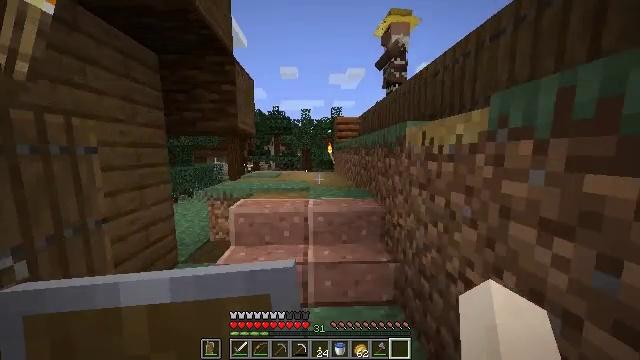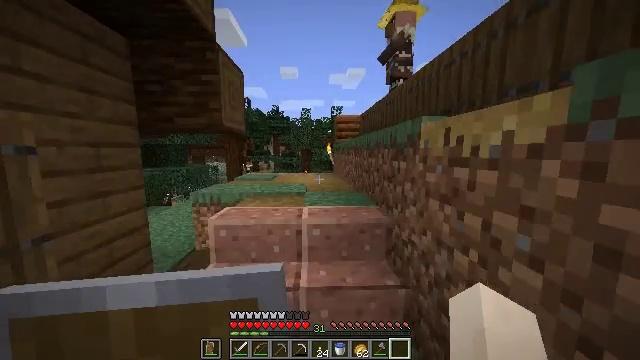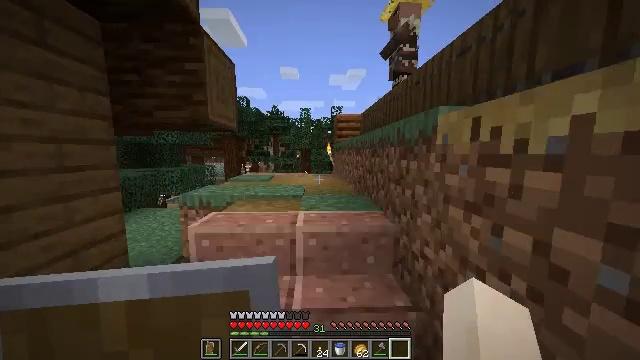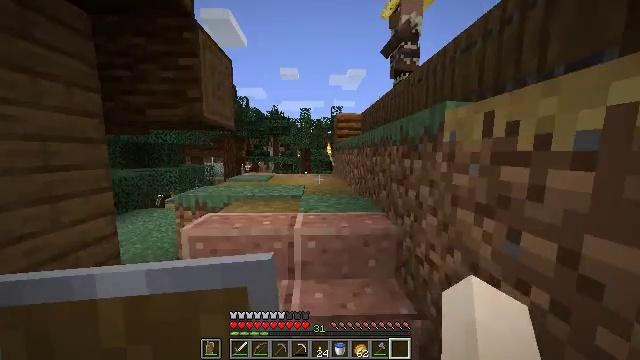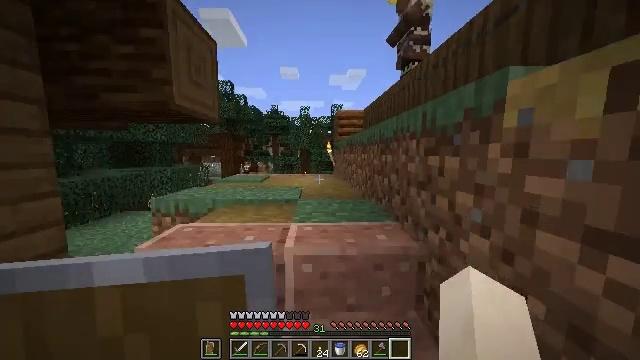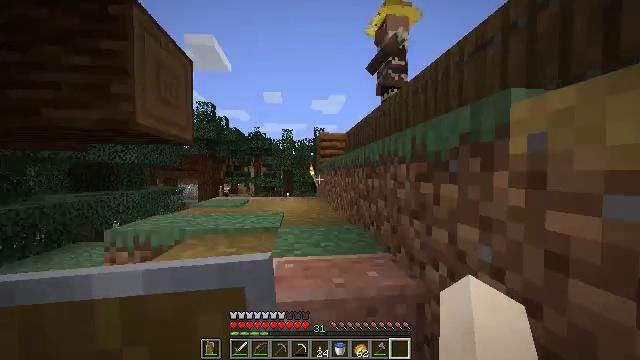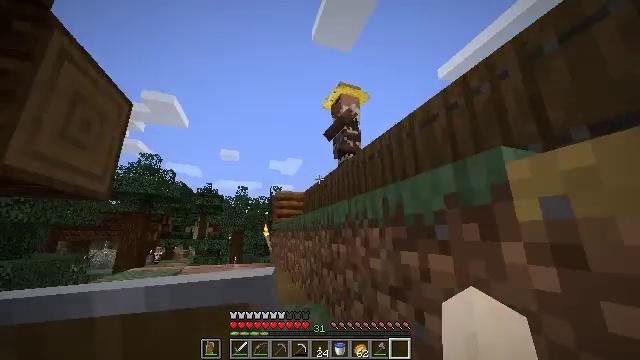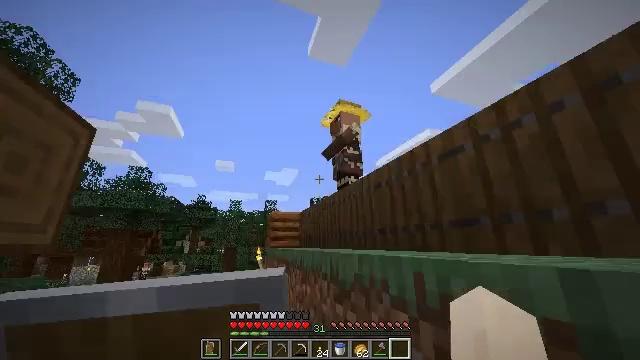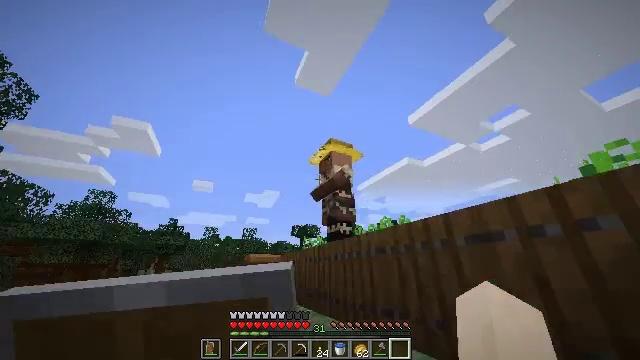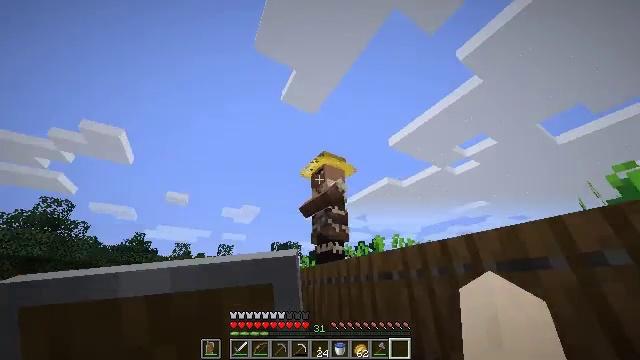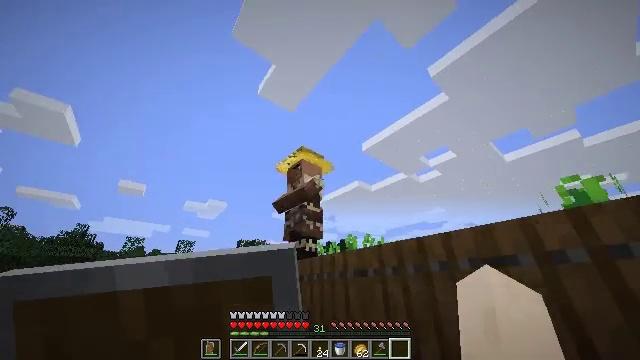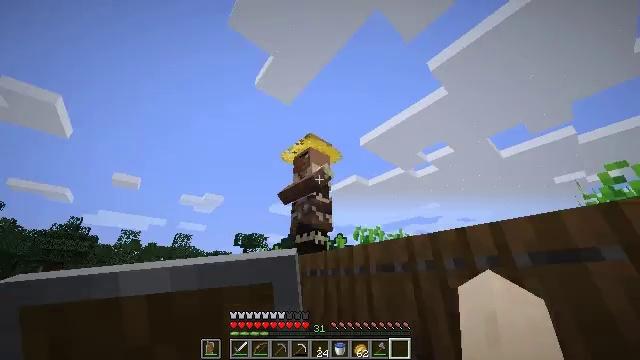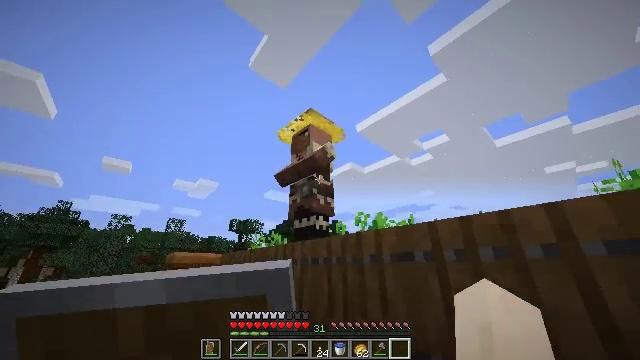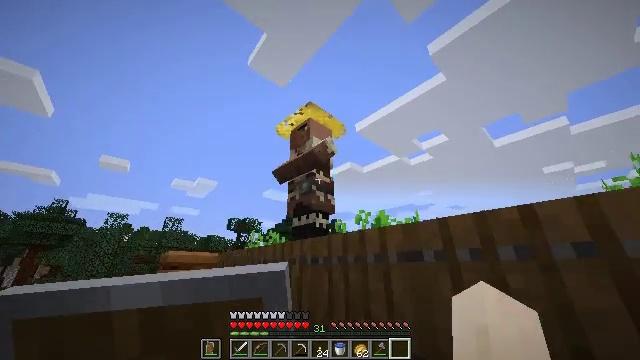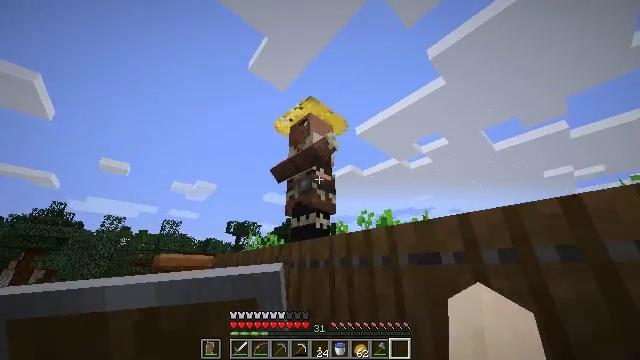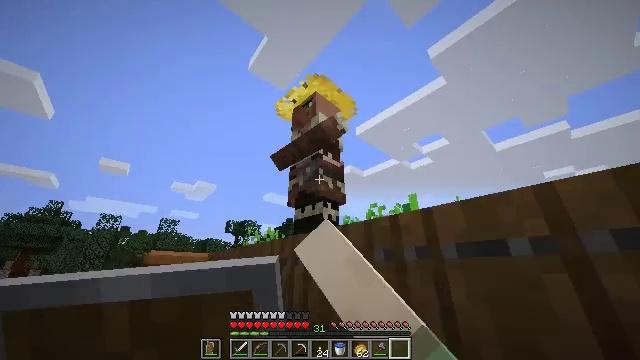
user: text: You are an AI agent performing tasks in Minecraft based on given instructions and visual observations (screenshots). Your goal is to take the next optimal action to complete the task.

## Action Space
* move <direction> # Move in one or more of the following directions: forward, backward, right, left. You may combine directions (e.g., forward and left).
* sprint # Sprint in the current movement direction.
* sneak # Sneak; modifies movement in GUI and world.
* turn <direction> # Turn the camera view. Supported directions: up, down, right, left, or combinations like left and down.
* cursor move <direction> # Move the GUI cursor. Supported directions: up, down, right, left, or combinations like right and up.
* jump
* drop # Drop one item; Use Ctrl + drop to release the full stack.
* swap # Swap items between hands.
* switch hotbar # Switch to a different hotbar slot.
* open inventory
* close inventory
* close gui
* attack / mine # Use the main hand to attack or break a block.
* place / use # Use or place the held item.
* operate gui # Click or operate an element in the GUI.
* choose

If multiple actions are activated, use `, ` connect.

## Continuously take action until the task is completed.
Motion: motion action
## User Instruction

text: Gather the composter from your farm.
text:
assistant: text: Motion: move forward
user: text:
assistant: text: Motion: move forward
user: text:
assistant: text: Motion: move forward
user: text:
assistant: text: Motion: move forward
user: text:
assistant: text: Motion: move forward, turn right and up
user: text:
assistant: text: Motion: move forward, turn right and up
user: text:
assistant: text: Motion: move forward, turn right and up
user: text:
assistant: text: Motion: move forward and move left, turn right and up
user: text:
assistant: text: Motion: move forward and move left, turn right and up
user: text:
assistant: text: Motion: move forward and move left, turn right
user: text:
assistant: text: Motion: move forward, turn down
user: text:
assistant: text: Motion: move forward, turn right and down
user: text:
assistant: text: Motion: move forward
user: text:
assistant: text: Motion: move forward, use / place
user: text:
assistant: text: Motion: use / place
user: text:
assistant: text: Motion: no_op
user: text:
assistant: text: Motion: no_op
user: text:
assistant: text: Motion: no_op
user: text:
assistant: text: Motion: open gui
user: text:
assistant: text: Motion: no_op
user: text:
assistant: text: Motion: no_op
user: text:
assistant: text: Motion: no_op
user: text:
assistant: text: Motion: no_op
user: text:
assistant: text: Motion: cursor move left and up
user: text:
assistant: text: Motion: cursor move left and up
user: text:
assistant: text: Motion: cursor move left and down
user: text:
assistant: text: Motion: move forward, turn left and down, close gui
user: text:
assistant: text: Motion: move forward, turn left and down
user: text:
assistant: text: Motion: move forward, sprint, turn left and down
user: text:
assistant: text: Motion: move forward, sprint, turn down